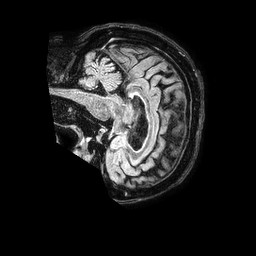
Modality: FLAIR
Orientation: sagittal
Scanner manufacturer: philips
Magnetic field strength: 1.5 T
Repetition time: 4.8 s
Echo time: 0.3 s